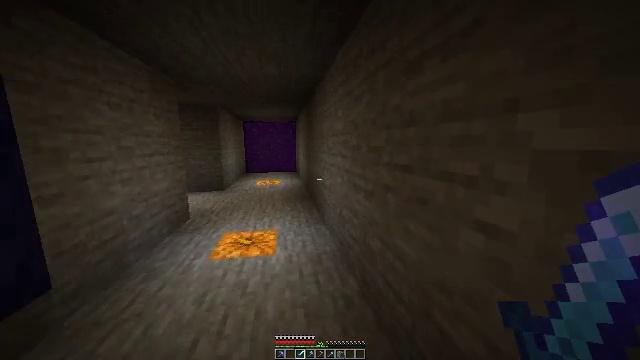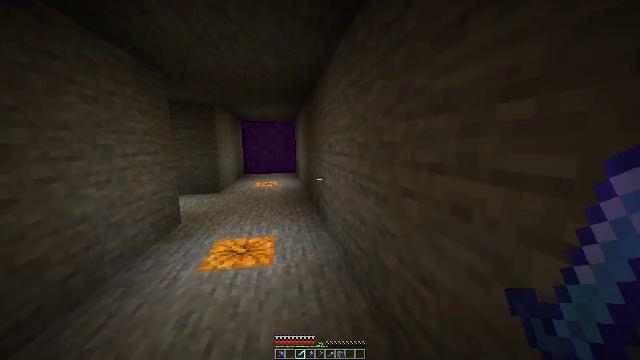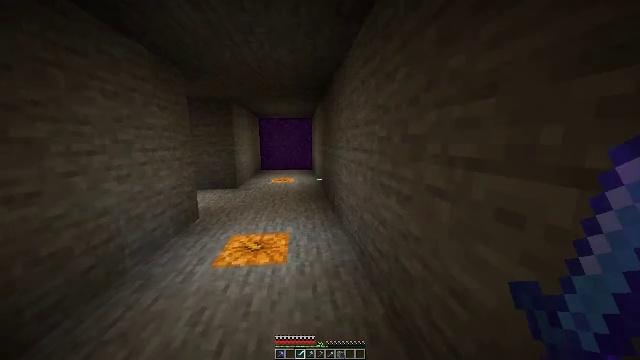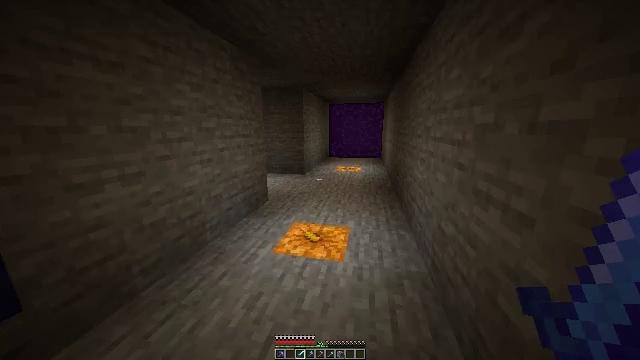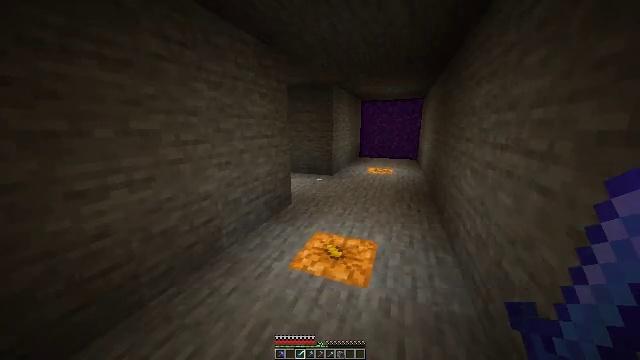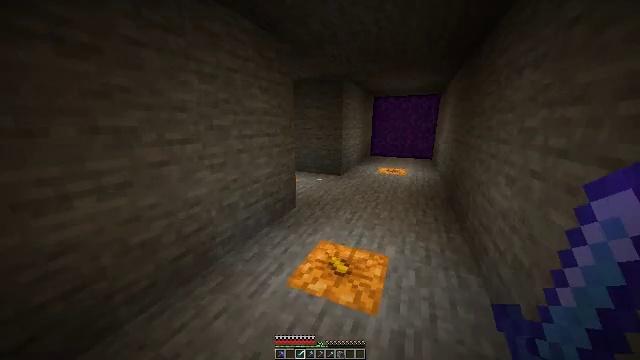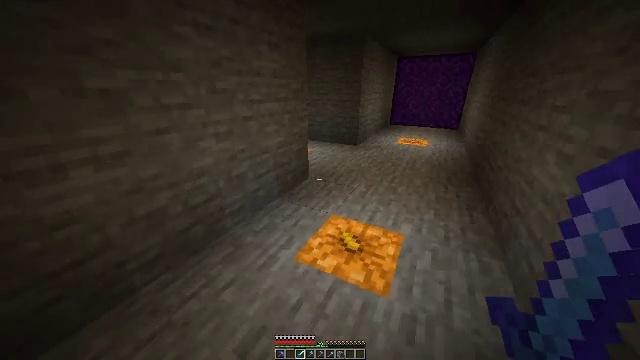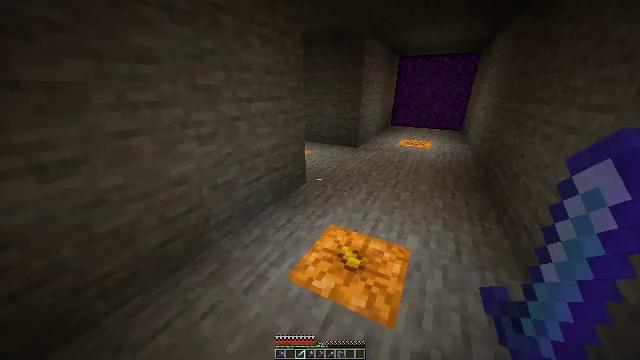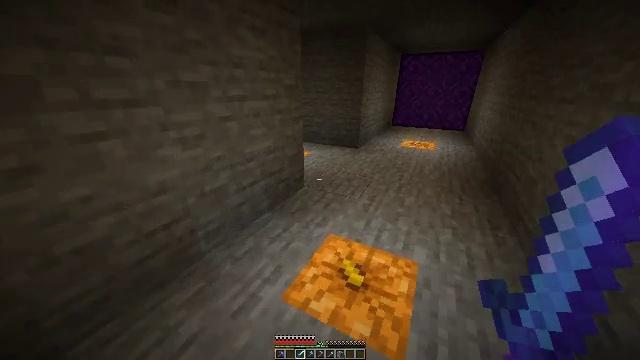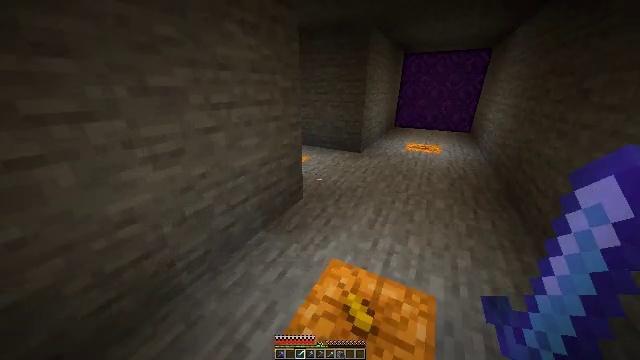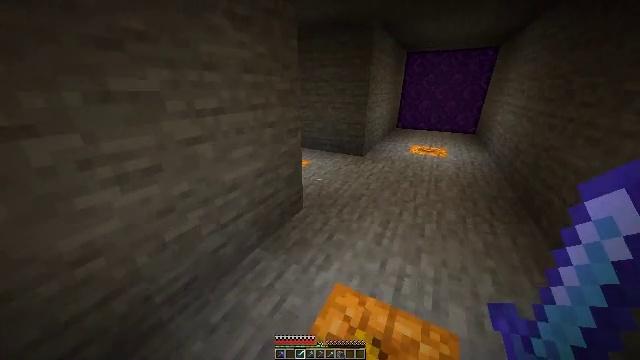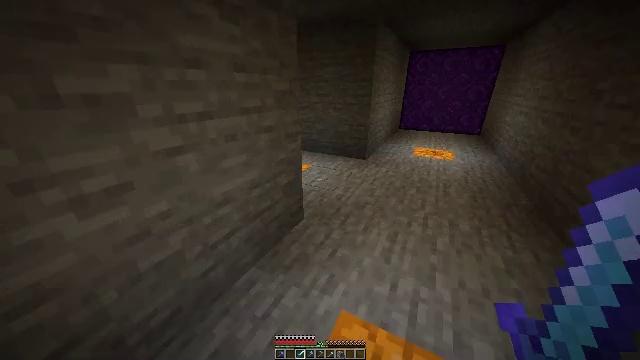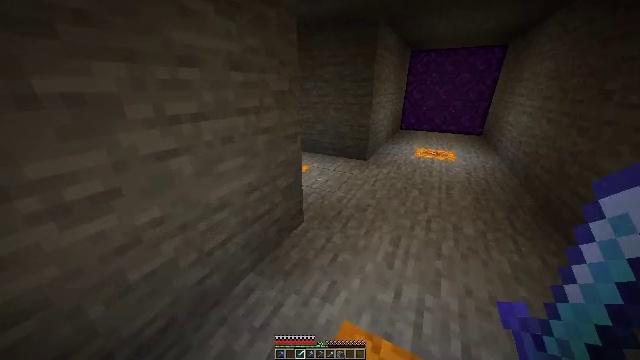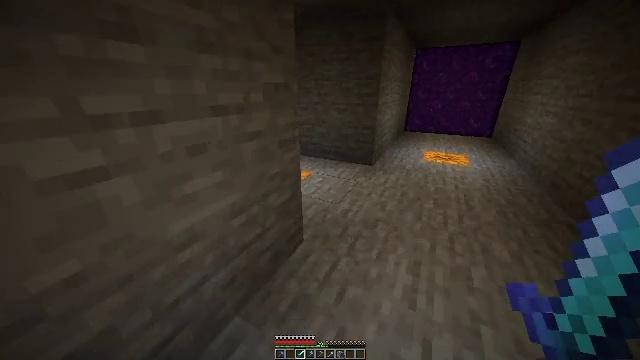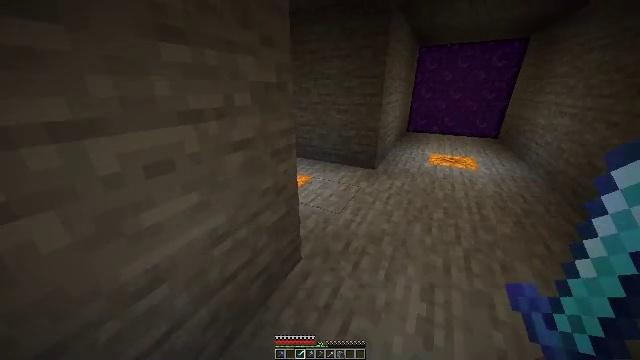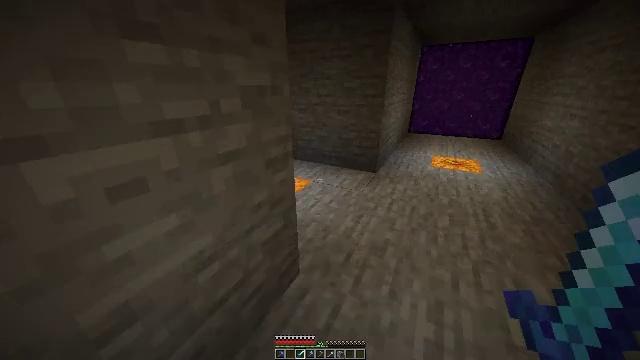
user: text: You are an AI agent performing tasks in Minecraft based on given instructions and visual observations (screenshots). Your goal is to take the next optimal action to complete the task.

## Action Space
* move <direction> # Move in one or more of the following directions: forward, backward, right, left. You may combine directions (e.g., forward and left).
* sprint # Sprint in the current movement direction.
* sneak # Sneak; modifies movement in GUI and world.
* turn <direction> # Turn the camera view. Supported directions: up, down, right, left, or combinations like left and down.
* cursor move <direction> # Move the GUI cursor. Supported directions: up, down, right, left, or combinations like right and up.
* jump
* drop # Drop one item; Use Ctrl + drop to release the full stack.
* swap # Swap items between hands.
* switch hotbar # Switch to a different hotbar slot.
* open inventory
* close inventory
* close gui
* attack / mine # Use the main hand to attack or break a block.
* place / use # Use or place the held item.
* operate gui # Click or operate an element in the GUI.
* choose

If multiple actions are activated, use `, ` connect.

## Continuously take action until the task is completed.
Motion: motion action
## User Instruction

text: Collect vines by mining them.
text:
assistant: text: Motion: move forward
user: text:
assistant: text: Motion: move forward, turn left
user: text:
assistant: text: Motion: move forward, turn left and down
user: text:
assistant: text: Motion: move forward, turn left
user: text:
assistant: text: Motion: move forward, turn left
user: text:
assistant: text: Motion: move forward, turn left and down
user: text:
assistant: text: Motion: move forward
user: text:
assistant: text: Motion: move forward
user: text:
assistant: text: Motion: move forward
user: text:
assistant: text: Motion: move forward
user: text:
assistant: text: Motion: move forward
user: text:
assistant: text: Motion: move forward
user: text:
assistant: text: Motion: move forward
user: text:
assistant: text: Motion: move forward
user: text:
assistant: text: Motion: move forward
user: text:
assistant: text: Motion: move forward
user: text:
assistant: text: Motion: move forward
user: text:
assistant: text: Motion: move forward, turn up
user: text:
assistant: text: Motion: move forward, turn up
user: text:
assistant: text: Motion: move forward
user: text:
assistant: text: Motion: move forward
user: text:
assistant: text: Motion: move forward, turn left and up
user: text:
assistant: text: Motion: move forward, turn left and up
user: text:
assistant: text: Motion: move forward, turn left and up
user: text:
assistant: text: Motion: move forward, turn left and up
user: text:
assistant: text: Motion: move forward, turn left
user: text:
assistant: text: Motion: move forward, turn left
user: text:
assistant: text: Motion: move forward, turn left
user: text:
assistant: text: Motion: move forward
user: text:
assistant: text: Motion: move forward